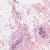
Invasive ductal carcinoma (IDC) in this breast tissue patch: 0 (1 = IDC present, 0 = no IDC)